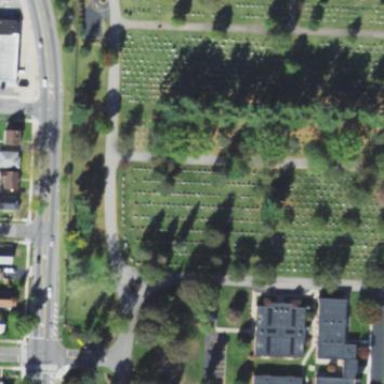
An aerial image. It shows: Historical memorial located in graveyard.